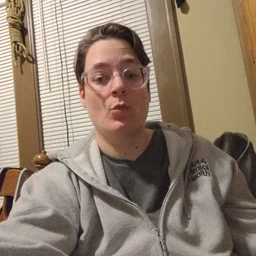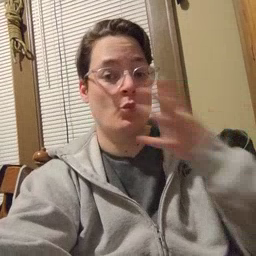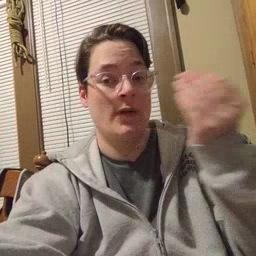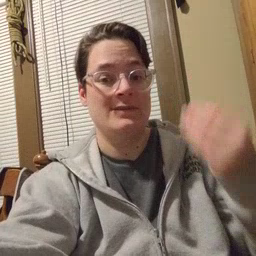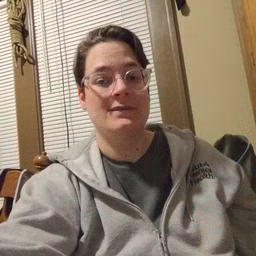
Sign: wolf